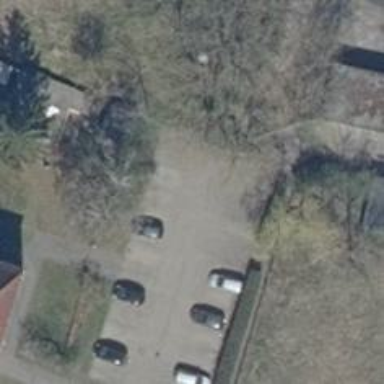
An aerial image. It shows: Parking aisle designated as service road.